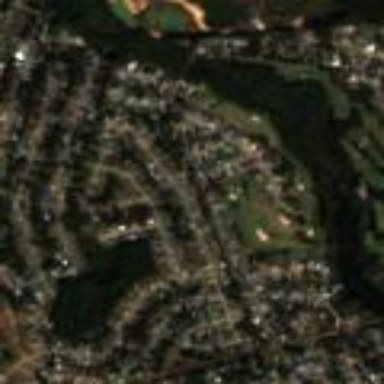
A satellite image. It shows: Residential area composed of single-family homes.